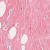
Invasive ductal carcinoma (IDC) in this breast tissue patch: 0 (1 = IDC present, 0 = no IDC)